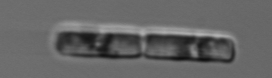
Label: Guinardia_delicatula